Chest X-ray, PA view. Patient: 19 years old, sex M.
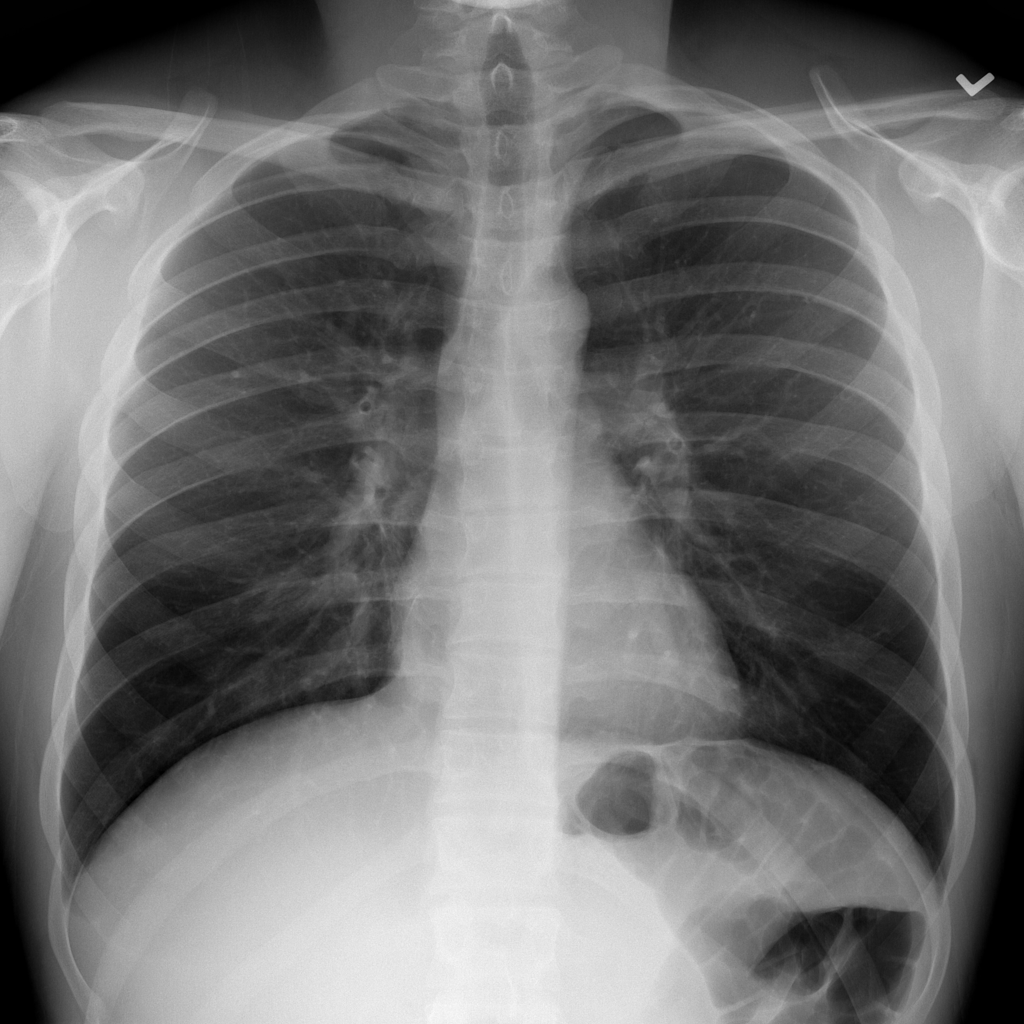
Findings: Infiltration